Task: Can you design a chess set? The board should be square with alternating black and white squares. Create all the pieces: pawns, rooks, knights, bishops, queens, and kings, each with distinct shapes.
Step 3502:
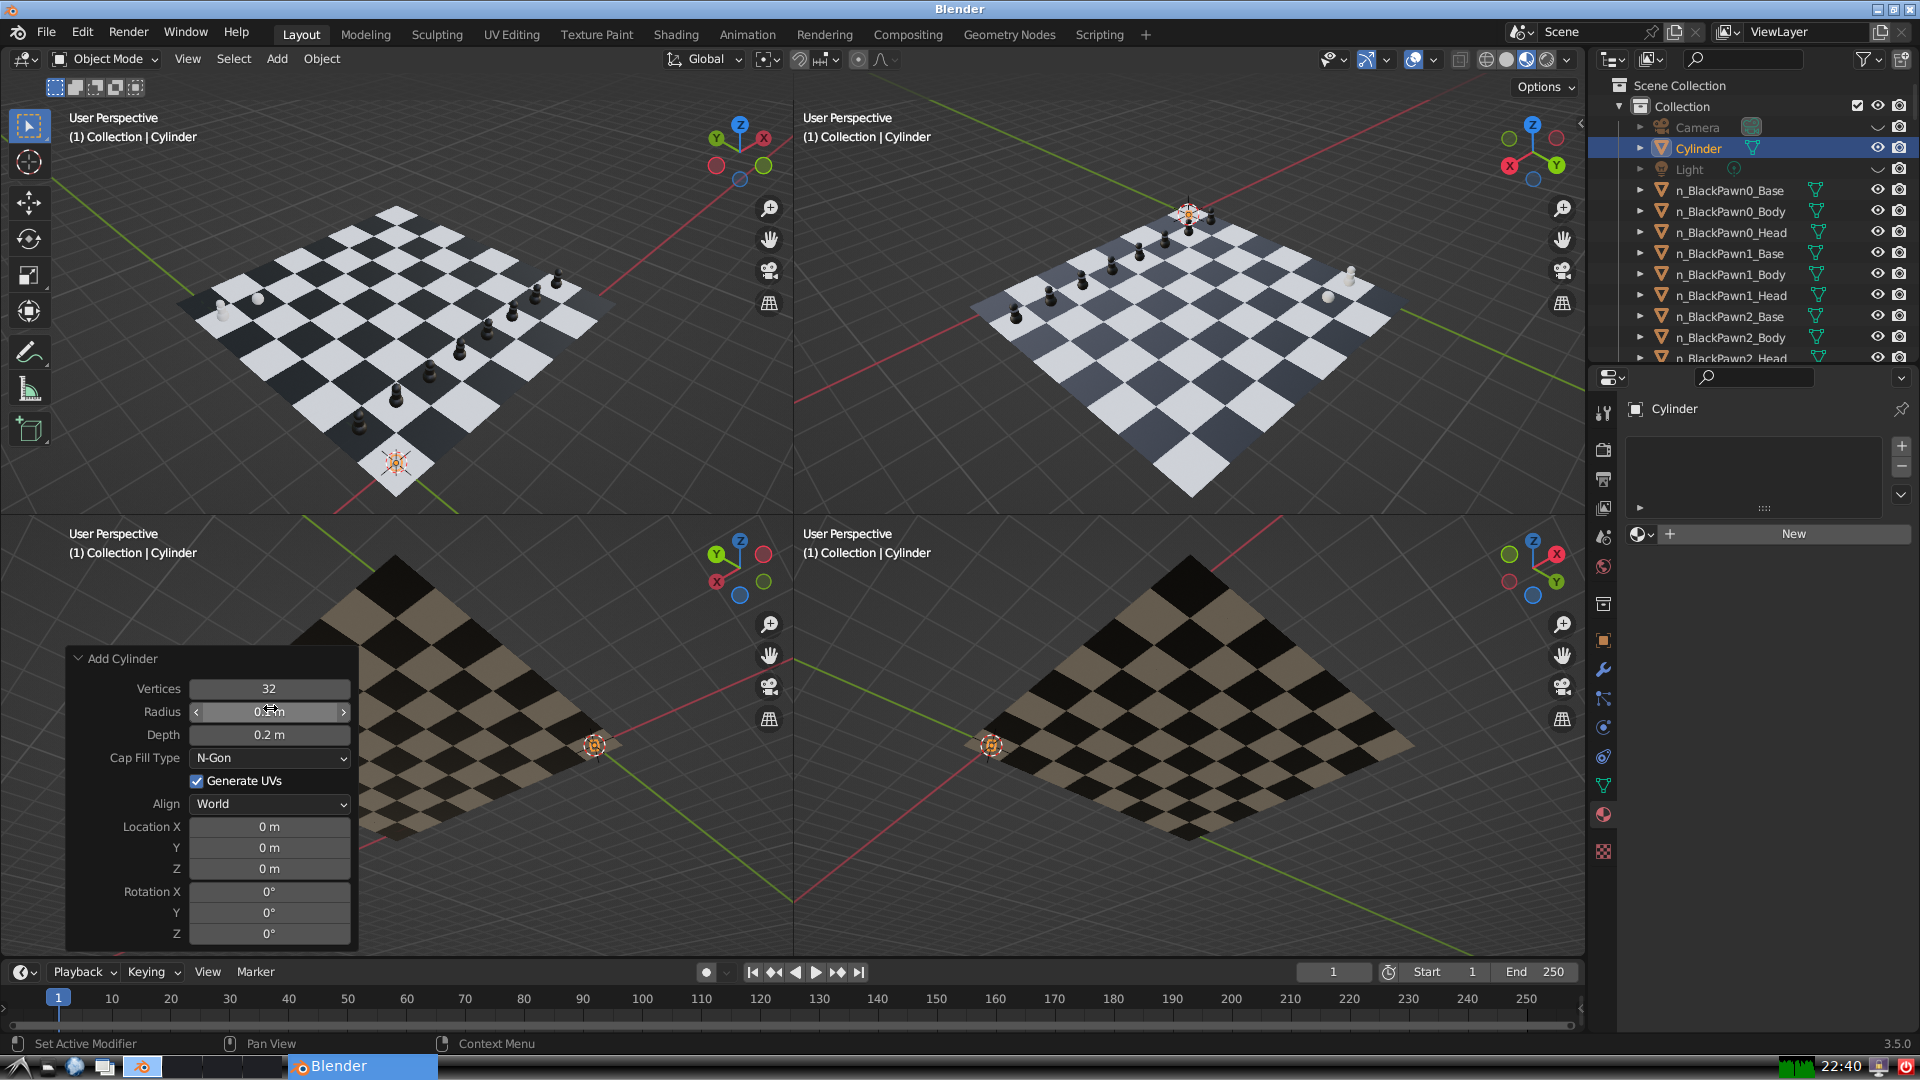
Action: {"mouse_move": [960, 540]}